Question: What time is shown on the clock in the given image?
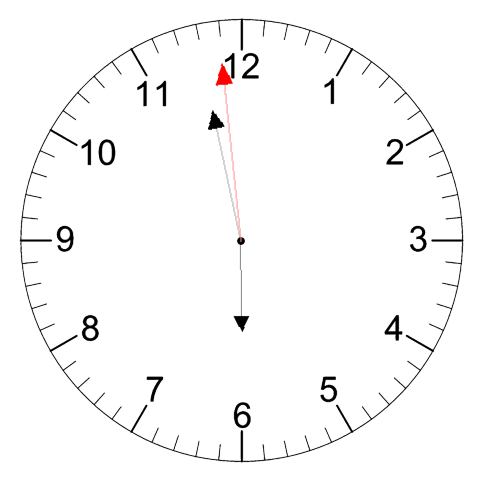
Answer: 05:57:59